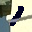
Label: 1